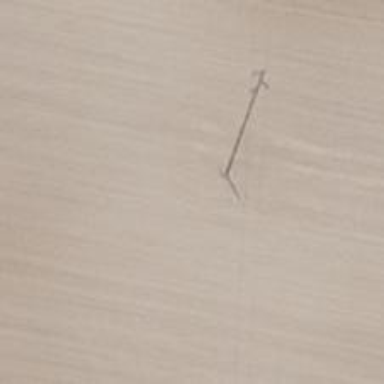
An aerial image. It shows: Power pole.